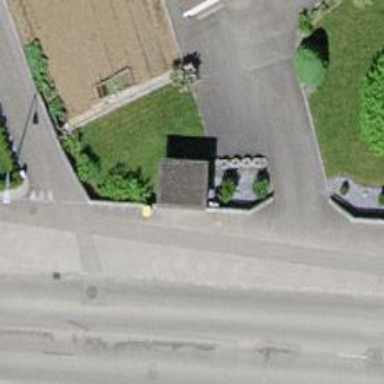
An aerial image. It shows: Post box is visible.